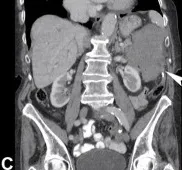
(coronal view) showing the rapid expanding tumor, 12.7 x 8.6cm, adherent to the nearby structures.
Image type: radiology (ct)